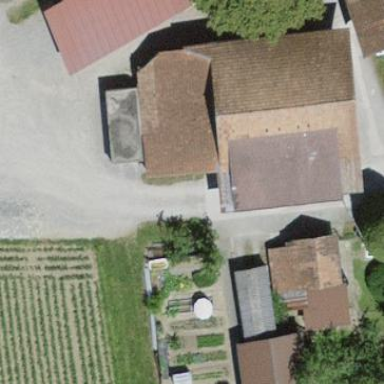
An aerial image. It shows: Shed.